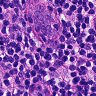
Metastatic tissue present: no